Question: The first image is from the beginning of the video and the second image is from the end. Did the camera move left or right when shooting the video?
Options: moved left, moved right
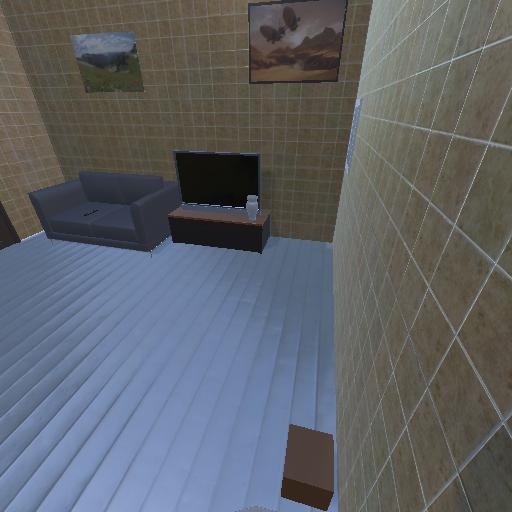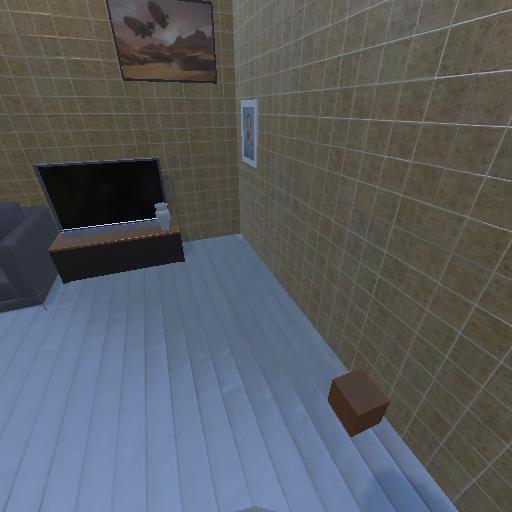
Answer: moved left